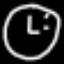
Label: clock